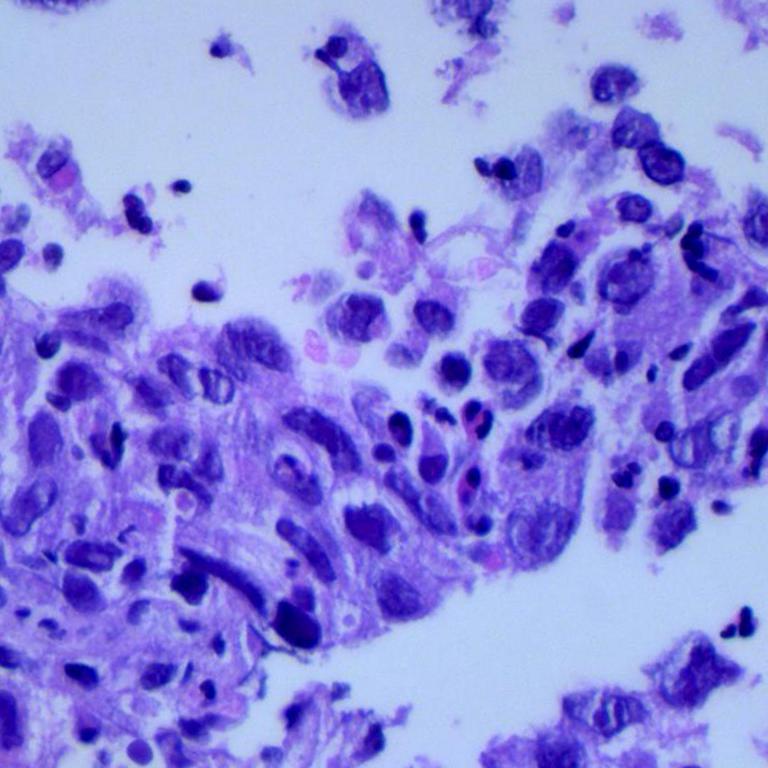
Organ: lung
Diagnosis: adenocarcinomas